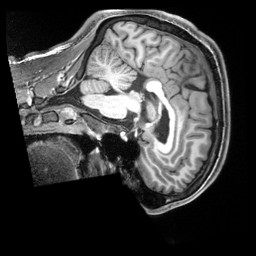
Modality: T1w
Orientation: sagittal
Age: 27
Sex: male
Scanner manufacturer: siemens
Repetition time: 2.3 s
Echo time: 0.00229 s